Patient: sex M, age 36
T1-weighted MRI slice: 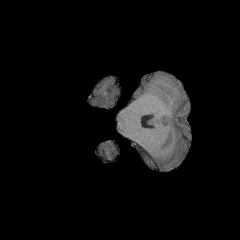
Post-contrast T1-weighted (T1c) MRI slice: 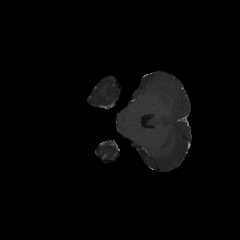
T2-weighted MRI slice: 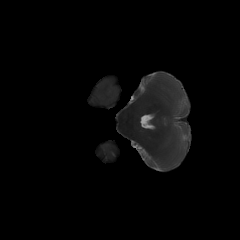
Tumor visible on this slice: no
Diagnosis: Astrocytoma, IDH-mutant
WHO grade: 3